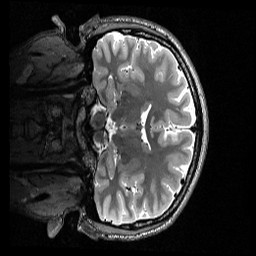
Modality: T2w
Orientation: coronal
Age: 23
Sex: male
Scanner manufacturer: siemens
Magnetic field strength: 3 T
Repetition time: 3.2 s
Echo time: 0.566 s